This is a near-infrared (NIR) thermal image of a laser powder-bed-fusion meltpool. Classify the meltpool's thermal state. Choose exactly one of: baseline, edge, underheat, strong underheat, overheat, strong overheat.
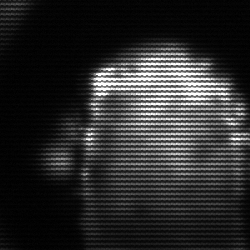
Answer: baseline